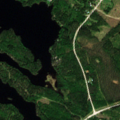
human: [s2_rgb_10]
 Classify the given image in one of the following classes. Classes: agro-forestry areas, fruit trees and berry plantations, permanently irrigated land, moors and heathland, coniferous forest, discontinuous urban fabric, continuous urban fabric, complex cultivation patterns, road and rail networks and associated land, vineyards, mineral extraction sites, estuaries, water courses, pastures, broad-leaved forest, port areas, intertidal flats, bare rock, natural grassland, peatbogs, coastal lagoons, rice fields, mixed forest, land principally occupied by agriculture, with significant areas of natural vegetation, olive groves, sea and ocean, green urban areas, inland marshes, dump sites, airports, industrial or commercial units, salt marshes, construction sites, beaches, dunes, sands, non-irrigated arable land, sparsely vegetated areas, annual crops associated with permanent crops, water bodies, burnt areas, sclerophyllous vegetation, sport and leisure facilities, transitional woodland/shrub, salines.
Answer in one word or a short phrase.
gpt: coniferous forest, mixed forest, transitional woodland/shrub, water bodies